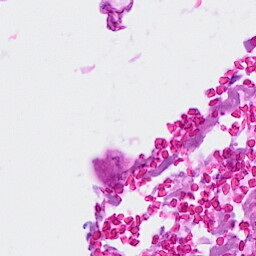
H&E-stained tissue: Breast